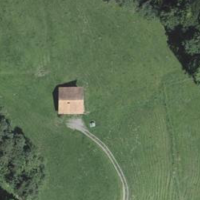
EUNIS habitat code: 24
Species observed at this site:
Primula veris